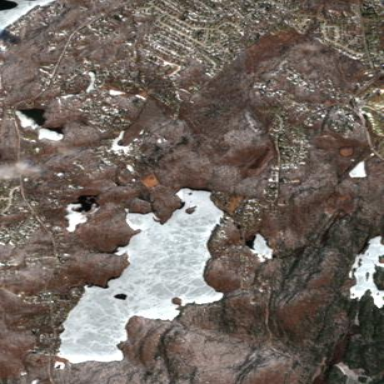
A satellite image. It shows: Serene lake.